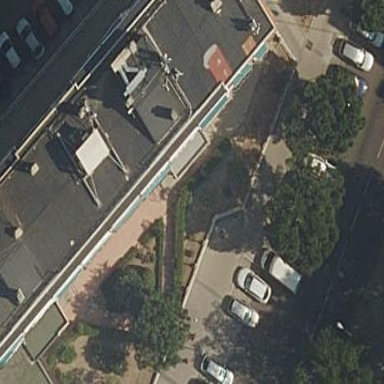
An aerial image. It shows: Image showing building with apartments.